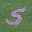
Label: 5